RGB frame:
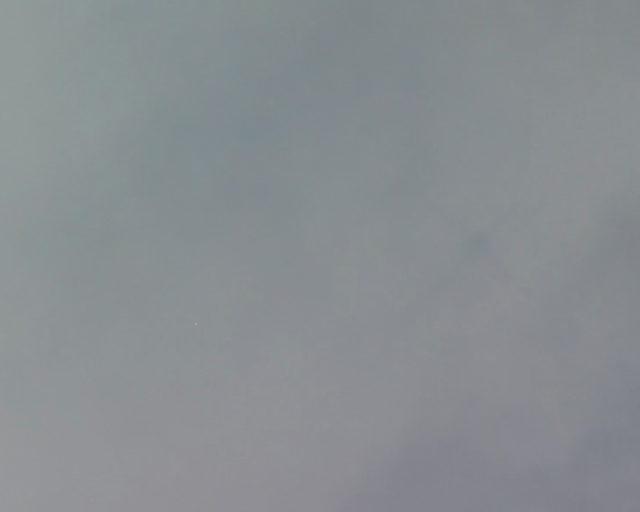
Thermal frame:
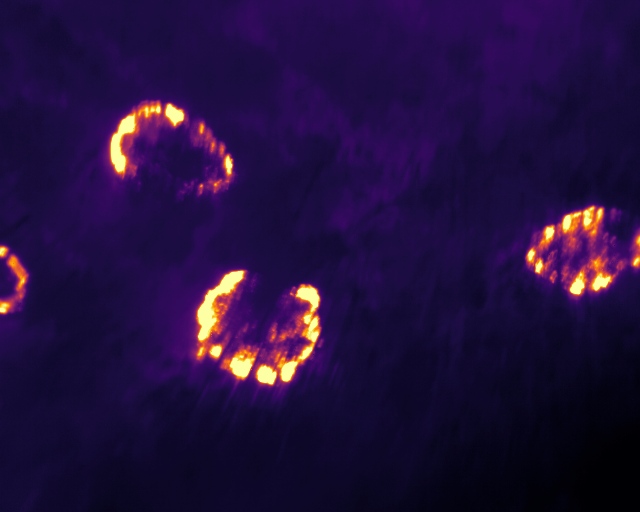
Captured: 2026-02-26 02:31:06
Pixels at or above 80 °C: 5760 (fraction of frame: 0.01758)